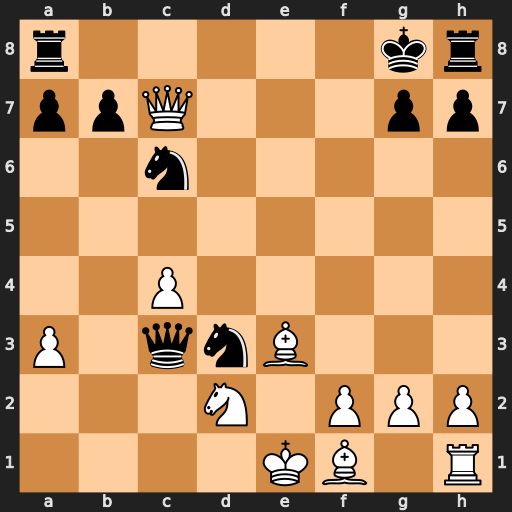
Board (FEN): r5kr/ppQ3pp/2n5/8/2P5/P1qnB3/3N1PPP/4KB1R
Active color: w
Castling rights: K
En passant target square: -
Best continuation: Bxd3 Qxd3 Qxb7 Rd8 Qxc6